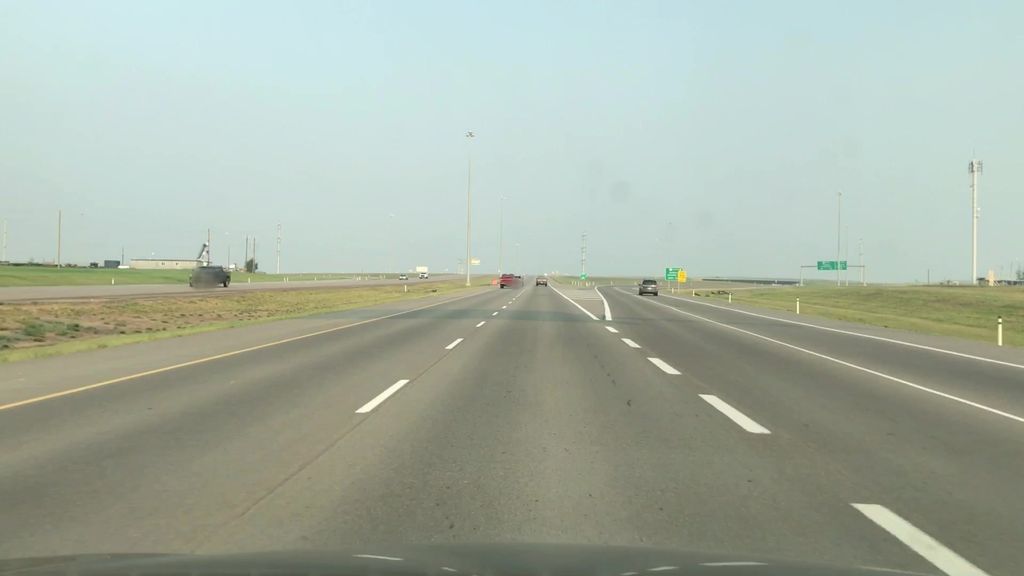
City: edmonton